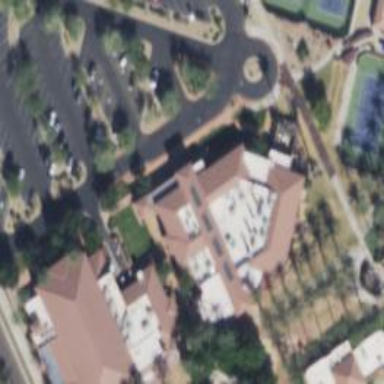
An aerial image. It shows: Community centre building.